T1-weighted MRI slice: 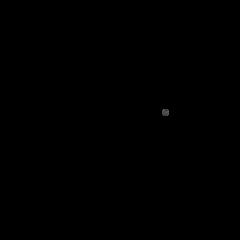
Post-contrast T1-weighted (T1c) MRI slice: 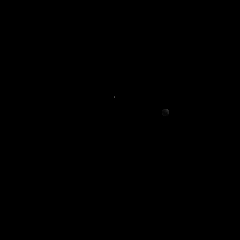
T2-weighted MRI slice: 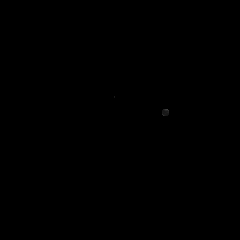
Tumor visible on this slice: no